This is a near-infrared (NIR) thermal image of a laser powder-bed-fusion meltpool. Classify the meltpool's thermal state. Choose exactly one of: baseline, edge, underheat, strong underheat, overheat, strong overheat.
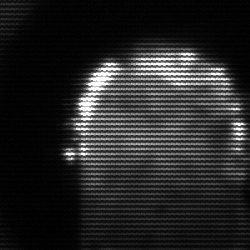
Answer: baseline